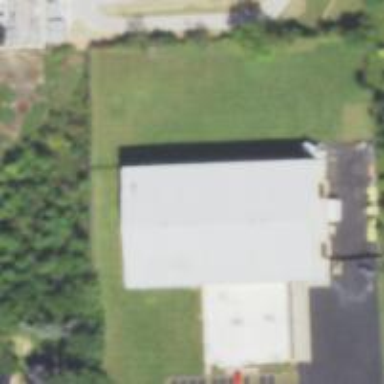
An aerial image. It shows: Industrial building.